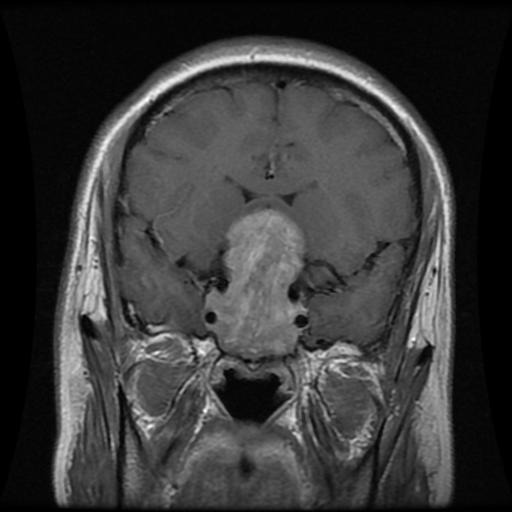
Label: pituitary